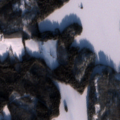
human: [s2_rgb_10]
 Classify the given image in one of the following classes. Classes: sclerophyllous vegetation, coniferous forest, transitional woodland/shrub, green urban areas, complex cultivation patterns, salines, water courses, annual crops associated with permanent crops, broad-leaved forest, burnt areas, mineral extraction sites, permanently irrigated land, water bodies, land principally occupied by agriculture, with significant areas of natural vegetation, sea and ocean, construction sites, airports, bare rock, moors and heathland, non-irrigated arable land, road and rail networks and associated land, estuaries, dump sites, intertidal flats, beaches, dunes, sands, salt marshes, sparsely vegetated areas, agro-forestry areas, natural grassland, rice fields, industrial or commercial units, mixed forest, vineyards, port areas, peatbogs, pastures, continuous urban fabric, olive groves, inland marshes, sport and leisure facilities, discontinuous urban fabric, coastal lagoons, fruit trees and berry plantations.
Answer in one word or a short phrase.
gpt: land principally occupied by agriculture, with significant areas of natural vegetation, mixed forest, water bodies